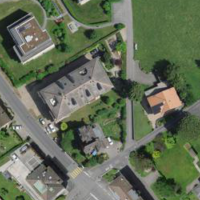
EUNIS habitat code: 54
Species observed at this site:
Prunus padus
Datura stramonium